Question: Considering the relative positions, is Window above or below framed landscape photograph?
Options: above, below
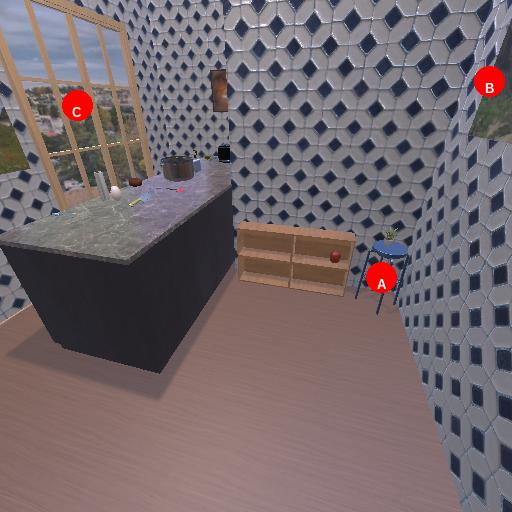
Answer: above